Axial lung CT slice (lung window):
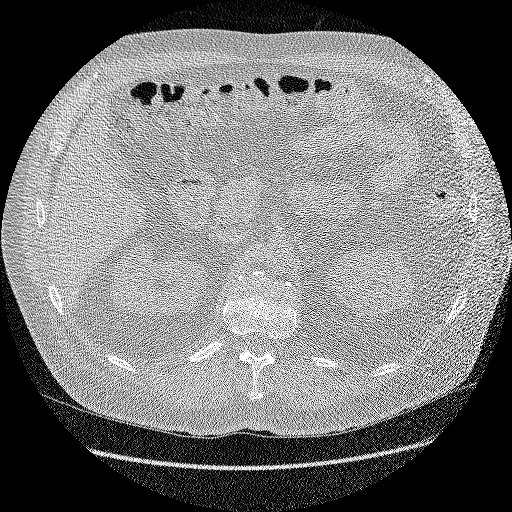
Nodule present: no